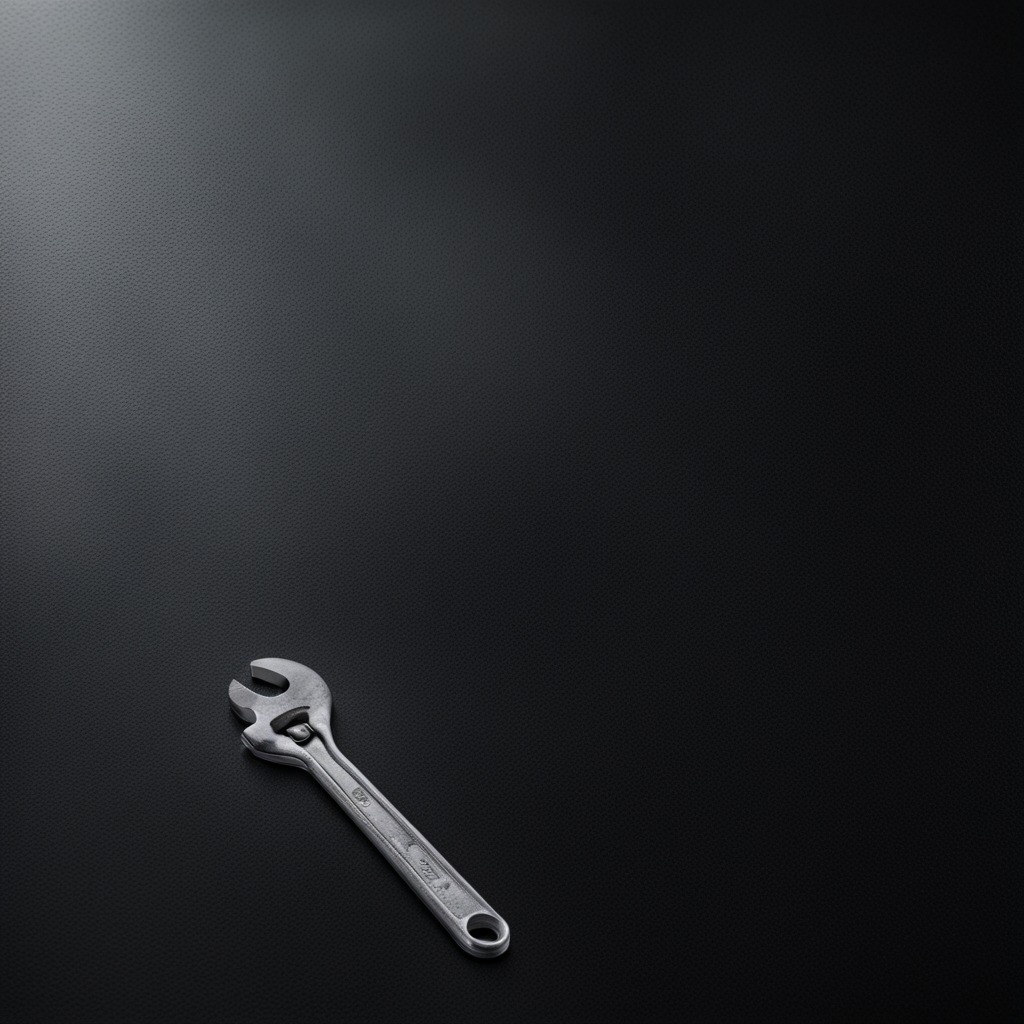
An wrench is lying on the granite tabletop.